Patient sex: F
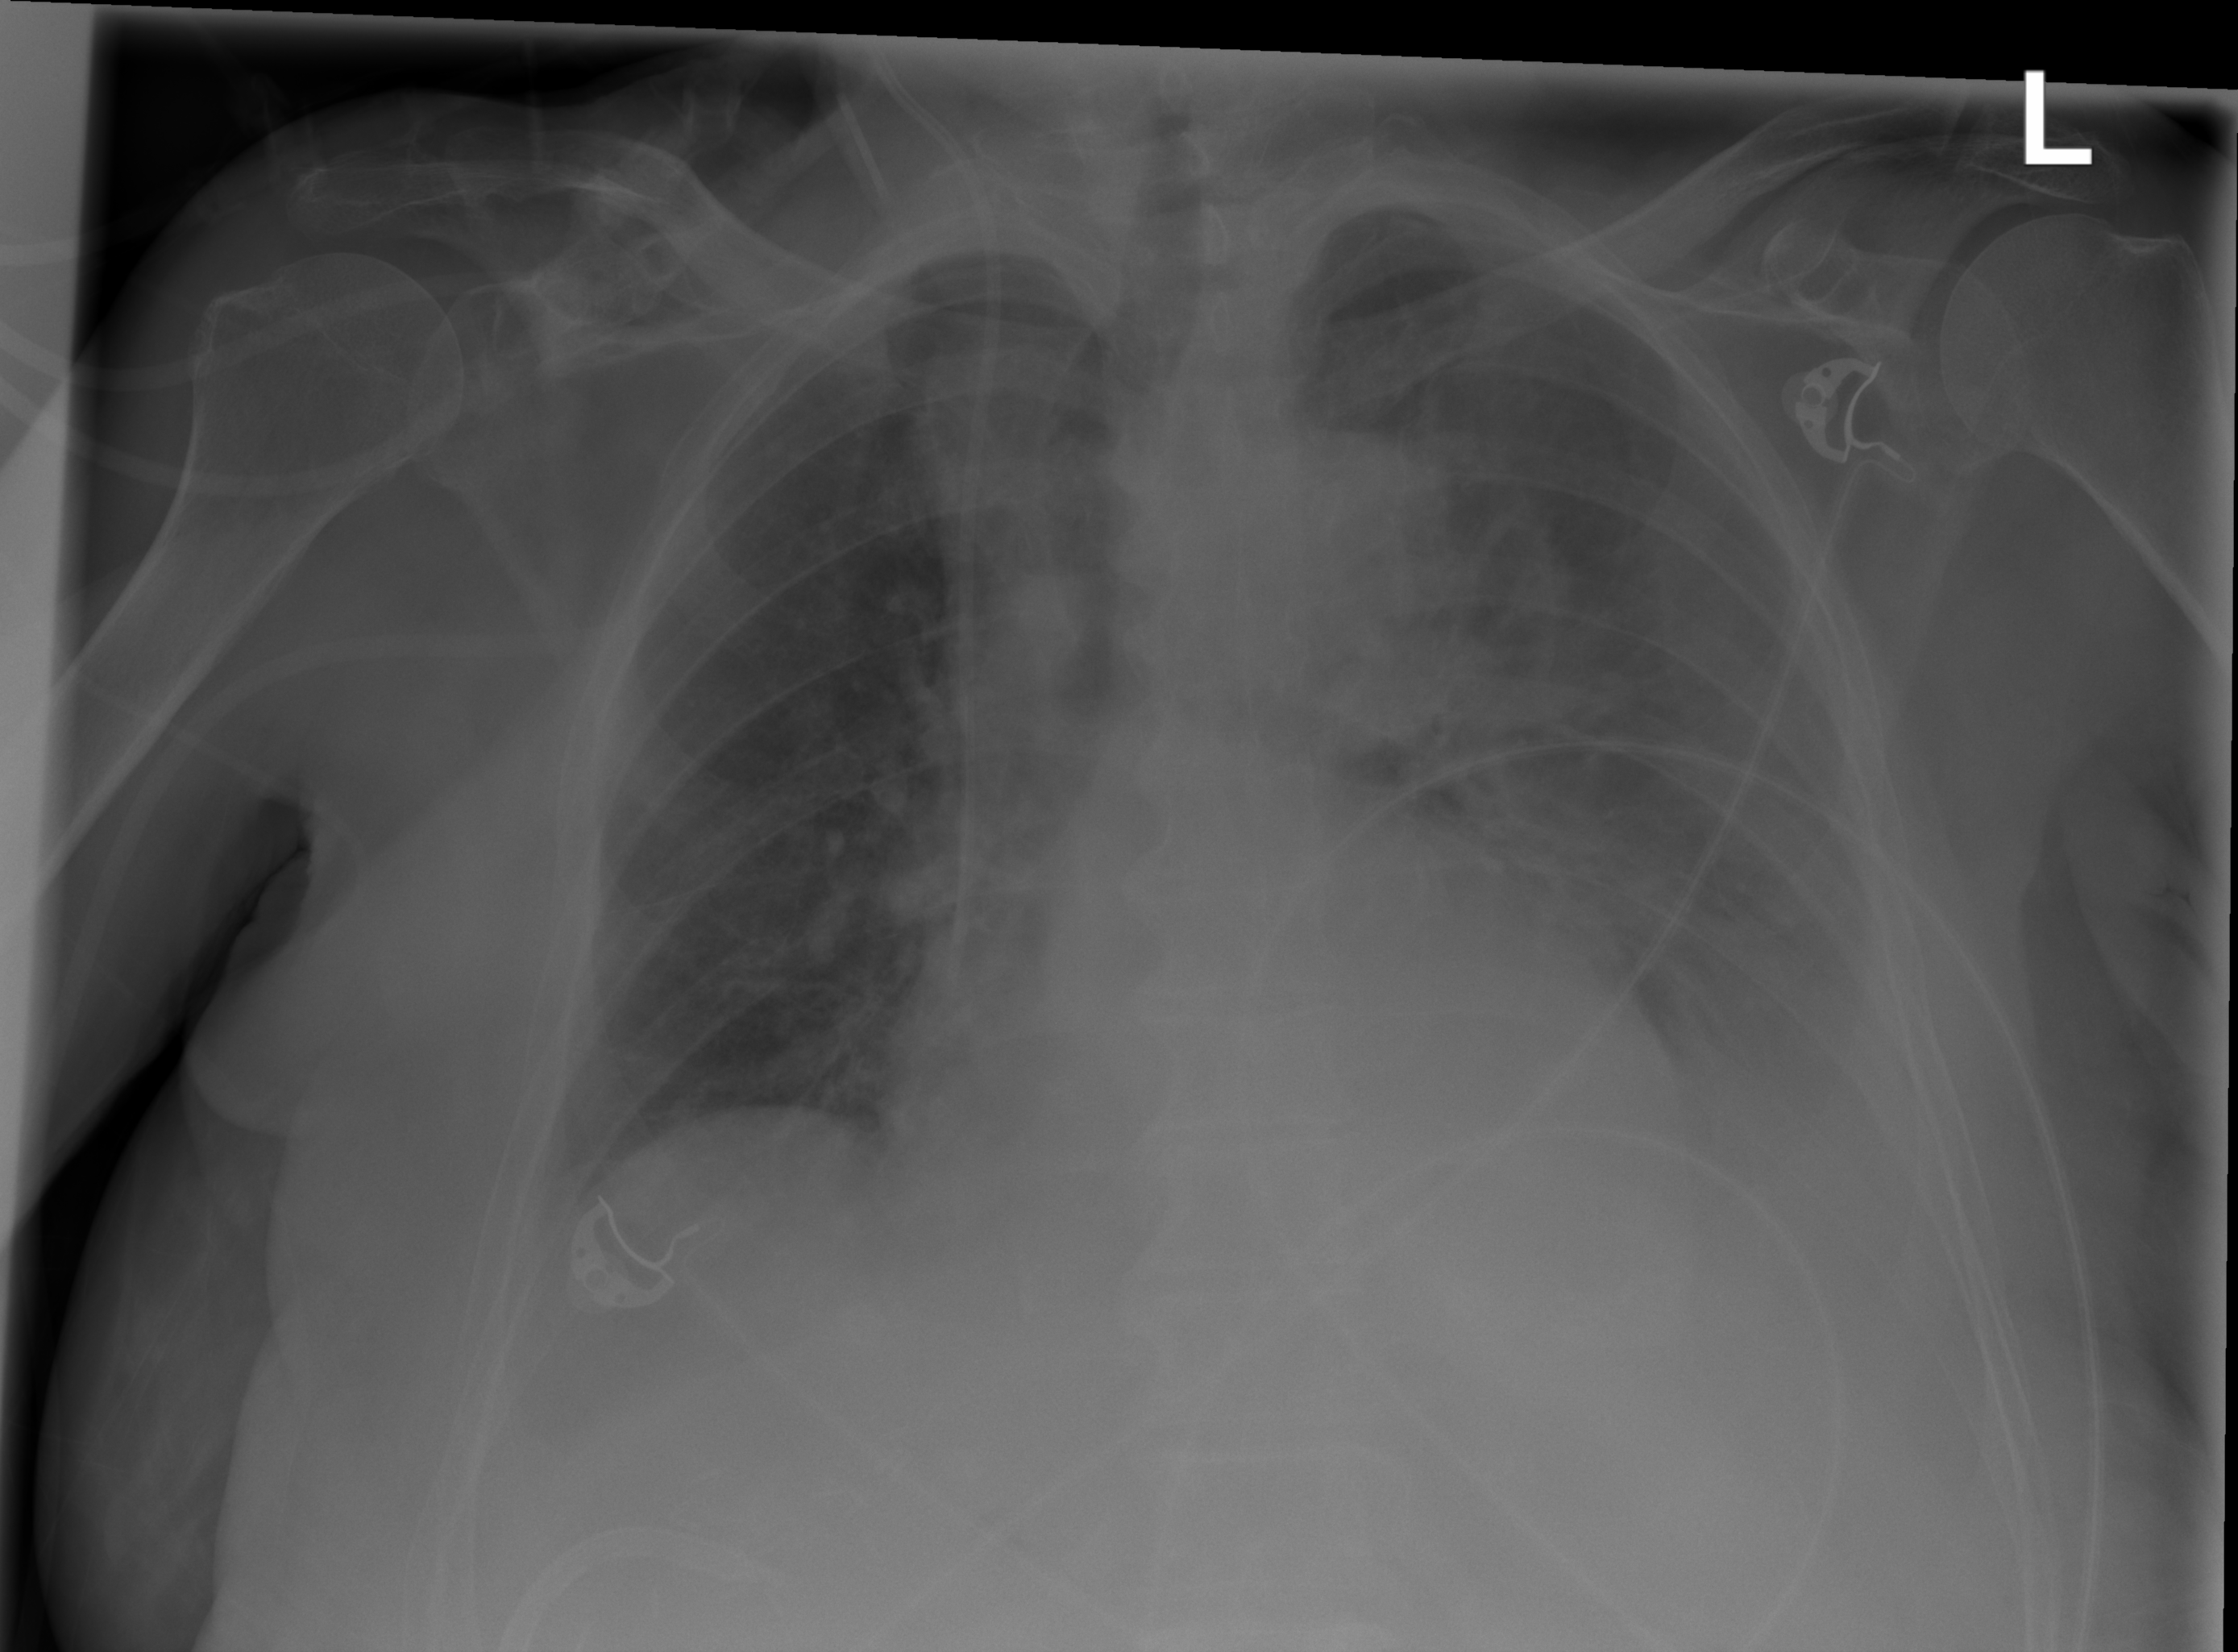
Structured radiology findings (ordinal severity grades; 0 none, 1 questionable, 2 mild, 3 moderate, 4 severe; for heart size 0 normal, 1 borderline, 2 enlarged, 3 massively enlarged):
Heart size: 0
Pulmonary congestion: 0
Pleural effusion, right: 0
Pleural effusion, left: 2
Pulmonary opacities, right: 0
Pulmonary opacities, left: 1
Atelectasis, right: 0
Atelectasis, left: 2